Question: I have three columns in my excel file, i have to convert all the rows of the first two columns into a dictionary using xlrd.
Expected Output:
'''
{'Sam' : 'Tester', 'John' : 'Developer', 'Fin' : 'Tester'}
'''

'''
for i in range(1, worksheet.nrows):
row = worksheet.row_values(i)
variable = row[0] + row[1]
print(" {0} {1}".format(row[0],format(row[1])))
print(variable)
'''
The code prints the first two columns. How to convert to dictionary type?
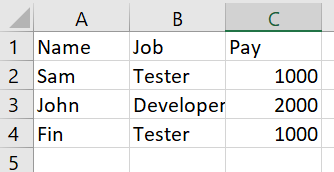
Answer: First thing, dictionary are enclosed in {} not [] so the expected output should be '{'Sam' : 'Tester', 'John' : 'Developer', 'Fin' : 'Tester'}'
This code should work for you:
'''
my_dict = {}
for i in range(1, worksheet.nrows):
row = worksheet.row_values(i)
my_dict[row[0]] = row[1]
print(my_dict)
'''